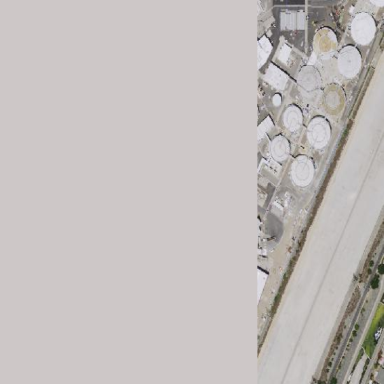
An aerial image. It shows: View of wastewater plant.